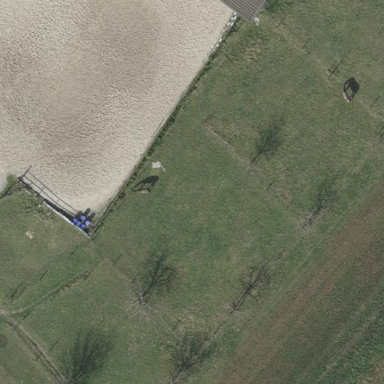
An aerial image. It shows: Meadow enclosed by fence.